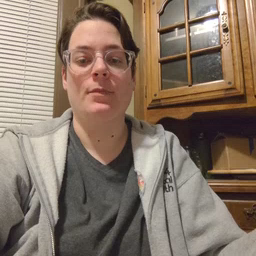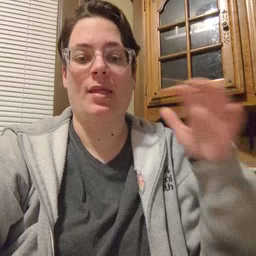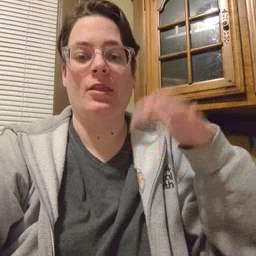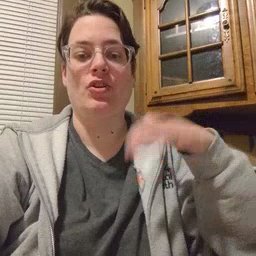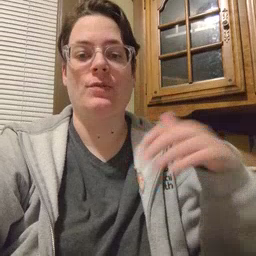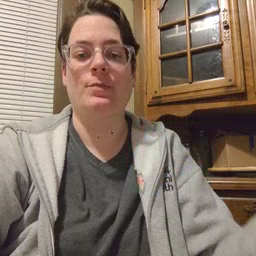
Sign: alligator